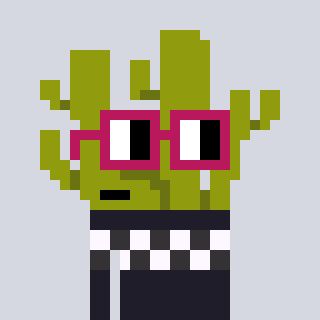
a pixel art character with square dark red glasses, a cactus-shaped head and a grayscale-colored body on a cool background